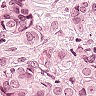
Metastatic tissue present: yes